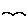
Label: bird